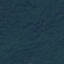
Land use / land cover class: Forest